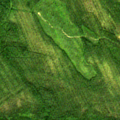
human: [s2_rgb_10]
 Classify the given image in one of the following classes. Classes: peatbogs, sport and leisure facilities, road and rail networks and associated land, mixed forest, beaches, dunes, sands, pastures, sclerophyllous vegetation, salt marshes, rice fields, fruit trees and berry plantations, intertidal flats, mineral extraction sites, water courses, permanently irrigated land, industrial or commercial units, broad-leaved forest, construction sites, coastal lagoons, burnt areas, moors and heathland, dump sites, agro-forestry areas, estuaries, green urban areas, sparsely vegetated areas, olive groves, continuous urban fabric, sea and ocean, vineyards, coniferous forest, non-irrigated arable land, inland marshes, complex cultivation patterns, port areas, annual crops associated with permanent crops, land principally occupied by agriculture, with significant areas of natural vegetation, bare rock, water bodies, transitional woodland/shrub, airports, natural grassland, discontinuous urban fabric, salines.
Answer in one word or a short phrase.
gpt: coniferous forest